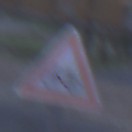
Verkehrszeichen: RadverkehrRechts
Umgebung: Outdoor, Urban
Tageszeit: SunriseSunset
Wetter: Overcast
Licht: Natural
Jahreszeit: NotSpecified
Kontrast: LowContrast